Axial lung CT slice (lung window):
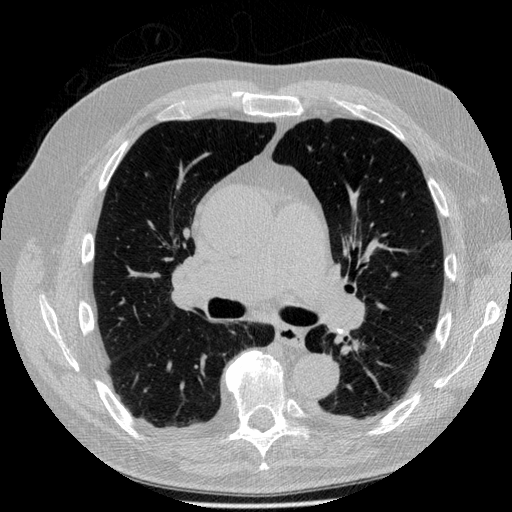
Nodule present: no